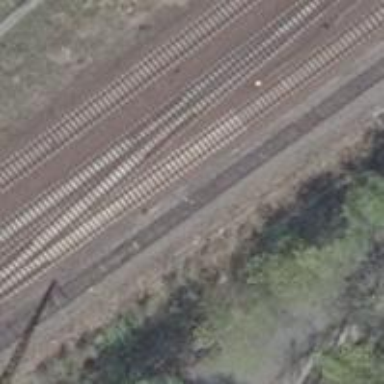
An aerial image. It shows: Railway signal.